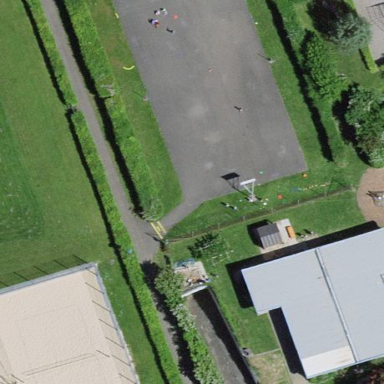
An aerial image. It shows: Multi-sport pitch for leisure land activities.